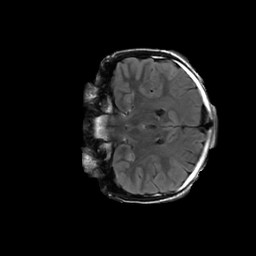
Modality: FLAIR
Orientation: coronal
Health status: ill
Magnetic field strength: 3 T